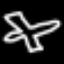
Label: airplane